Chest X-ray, PA view. Patient: 70 years old, sex M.
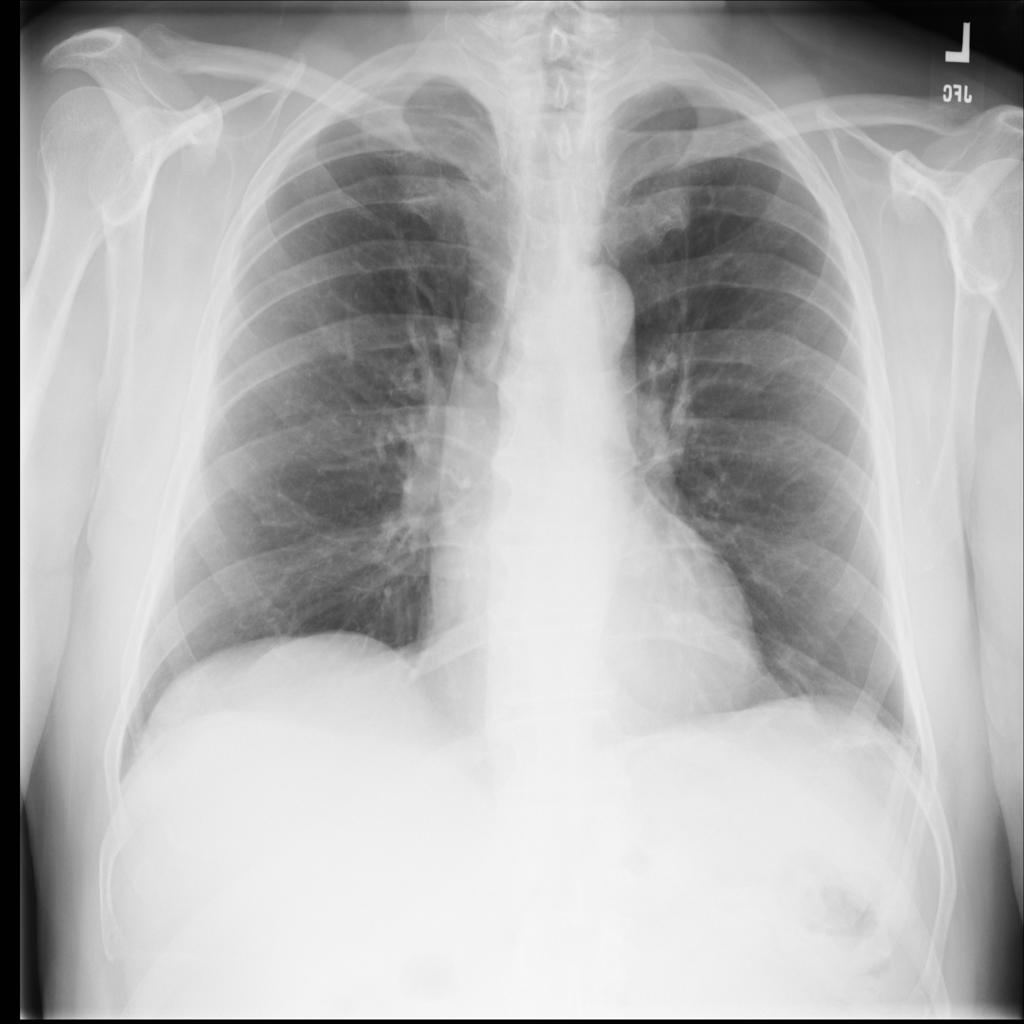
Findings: Atelectasis